Question: I lean on a request and I block to add the constraint on 30 days. I get back the sales of the orders of last year but I would like to add on a period of 30 days.
Here is my request:
'''
SELECT SUM(total_paid)/COUNT(id_order)
FROM ps_orders o
WHERE o.date_add BETWEEN DATE_FORMAT(
CASE
WHEN YEAR( DATE_SUB( now(), INTERVAL 364 DAY ) ) = YEAR(now() )
THEN DATE_SUB(concat(YEAR(now()),'-',MONTH(now()),'-01'), INTERVAL 371 DAY)
ELSE DATE_SUB(concat(YEAR(now()),'-',MONTH(now()),'-01'), INTERVAL 364 DAY) END, '%Y/%m/%d') AND
CASE
WHEN YEAR( DATE_SUB( now(), INTERVAL 364 DAY ) ) = YEAR(now() )
THEN DATE_SUB(now(), INTERVAL 371 DAY)
ELSE DATE_SUB(now(), INTERVAL 364 DAY) END
AND valid=1
'''
30 days
'''
SELECT SUM(total_paid)/COUNT(id_order)
FROM '._DB_PREFIX_.'orders o
WHERE o.date_add BETWEEN DATE_FORMAT(DATE_SUB(NOW(), INTERVAL 1 MONTH), "%Y/%m/%d") AND NOW()
AND o.valid=1
'''
That must return me the turnover as per 'total_paid' and 'id_order'.

Thank you for help.
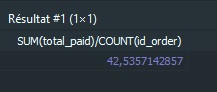
Answer: I think you may be looking for a rolling 30 days from last year based on todays date. You could do this with date_sub using this function twice to get the lower boundary. For example I have a table called dates which contains all dates from 2000.
'''
SELECT DTE, date_sub(date_sub(date(now()), interval 1 year), interval 30 day) lastyrplus30,
date_sub(date(now()), interval 1 year) lastyr
from dates
where dte between date_sub(date_sub(date(now()), interval 1 year), interval 30 day) and
date_sub(date(now()), interval 1 year)
;
'''
which yields
'''
+------------+--------------+------------+
| DTE | lastyrplus30 | lastyr |
+------------+--------------+------------+
| 2018-07-06 | 2018-07-06 | 2018-08-05 |
| 2018-07-07 | 2018-07-06 | 2018-08-05 |
| 2018-07-08 | 2018-07-06 | 2018-08-05 |
| 2018-07-09 | 2018-07-06 | 2018-08-05 |
| 2018-07-10 | 2018-07-06 | 2018-08-05 |
| 2018-07-11 | 2018-07-06 | 2018-08-05 |
| 2018-07-12 | 2018-07-06 | 2018-08-05 |
| 2018-07-13 | 2018-07-06 | 2018-08-05 |
| 2018-07-14 | 2018-07-06 | 2018-08-05 |
| 2018-07-15 | 2018-07-06 | 2018-08-05 |
| 2018-07-16 | 2018-07-06 | 2018-08-05 |
| 2018-07-17 | 2018-07-06 | 2018-08-05 |
| 2018-07-18 | 2018-07-06 | 2018-08-05 |
| 2018-07-19 | 2018-07-06 | 2018-08-05 |
| 2018-07-20 | 2018-07-06 | 2018-08-05 |
| 2018-07-21 | 2018-07-06 | 2018-08-05 |
| 2018-07-22 | 2018-07-06 | 2018-08-05 |
| 2018-07-23 | 2018-07-06 | 2018-08-05 |
| 2018-07-24 | 2018-07-06 | 2018-08-05 |
| 2018-07-25 | 2018-07-06 | 2018-08-05 |
| 2018-07-26 | 2018-07-06 | 2018-08-05 |
| 2018-07-27 | 2018-07-06 | 2018-08-05 |
| 2018-07-28 | 2018-07-06 | 2018-08-05 |
| 2018-07-29 | 2018-07-06 | 2018-08-05 |
| 2018-07-30 | 2018-07-06 | 2018-08-05 |
| 2018-07-31 | 2018-07-06 | 2018-08-05 |
| 2018-08-01 | 2018-07-06 | 2018-08-05 |
| 2018-08-02 | 2018-07-06 | 2018-08-05 |
| 2018-08-03 | 2018-07-06 | 2018-08-05 |
| 2018-08-04 | 2018-07-06 | 2018-08-05 |
| 2018-08-05 | 2018-07-06 | 2018-08-05 |
+------------+--------------+------------+
31 rows in set (0.01 sec)
'''
If you want to test this further and you have something like dates or a calender table you could substitute now() with a user defined variable. for example
'''
set @now = '2019-05-20';
SELECT DTE, date_sub(date_sub(date(@now), interval 1 year), interval 30 day) lastyrplus30,
date_sub(date(@now), interval 1 year) lastyr
from dates
where dte between date_sub(date_sub(date(@now), interval 1 year), interval 30 day) and
date_sub(date(@now), interval 1 year) ;
'''
Results in
'''
+------------+--------------+------------+
| DTE | lastyrplus30 | lastyr |
+------------+--------------+------------+
| 2018-04-20 | 2018-04-20 | 2018-05-20 |
| 2018-04-21 | 2018-04-20 | 2018-05-20 |
| 2018-04-22 | 2018-04-20 | 2018-05-20 |
| 2018-04-23 | 2018-04-20 | 2018-05-20 |
| 2018-04-24 | 2018-04-20 | 2018-05-20 |
| 2018-04-25 | 2018-04-20 | 2018-05-20 |
| 2018-04-26 | 2018-04-20 | 2018-05-20 |
| 2018-04-27 | 2018-04-20 | 2018-05-20 |
| 2018-04-28 | 2018-04-20 | 2018-05-20 |
| 2018-04-29 | 2018-04-20 | 2018-05-20 |
| 2018-04-30 | 2018-04-20 | 2018-05-20 |
| 2018-05-01 | 2018-04-20 | 2018-05-20 |
| 2018-05-02 | 2018-04-20 | 2018-05-20 |
| 2018-05-03 | 2018-04-20 | 2018-05-20 |
| 2018-05-04 | 2018-04-20 | 2018-05-20 |
| 2018-05-05 | 2018-04-20 | 2018-05-20 |
| 2018-05-06 | 2018-04-20 | 2018-05-20 |
| 2018-05-07 | 2018-04-20 | 2018-05-20 |
| 2018-05-08 | 2018-04-20 | 2018-05-20 |
| 2018-05-09 | 2018-04-20 | 2018-05-20 |
| 2018-05-10 | 2018-04-20 | 2018-05-20 |
| 2018-05-11 | 2018-04-20 | 2018-05-20 |
| 2018-05-12 | 2018-04-20 | 2018-05-20 |
| 2018-05-13 | 2018-04-20 | 2018-05-20 |
| 2018-05-14 | 2018-04-20 | 2018-05-20 |
| 2018-05-15 | 2018-04-20 | 2018-05-20 |
| 2018-05-16 | 2018-04-20 | 2018-05-20 |
| 2018-05-17 | 2018-04-20 | 2018-05-20 |
| 2018-05-18 | 2018-04-20 | 2018-05-20 |
| 2018-05-19 | 2018-04-20 | 2018-05-20 |
| 2018-05-20 | 2018-04-20 | 2018-05-20 |
+------------+--------------+------------+
31 rows in set (0.02 sec)
'''